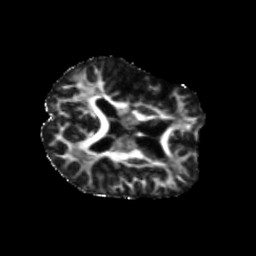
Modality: FA
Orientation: axial
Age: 60
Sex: female
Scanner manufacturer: siemens
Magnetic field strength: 3 T
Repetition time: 5.47 s
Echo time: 0.0854 s